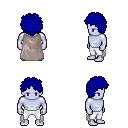
a pixel art fantasy rpg character, male body template, dark elf, purple skin, gray cape, white pants, blue curly afro hairstyle, four views (front, back, left, right), 2x2 character sprite sheet, small pixel art, hard edges, no anti-aliasing